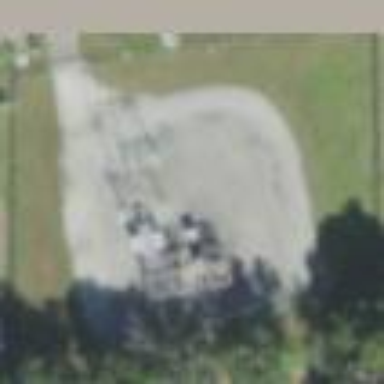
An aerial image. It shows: Distribution power substation secured by fence.